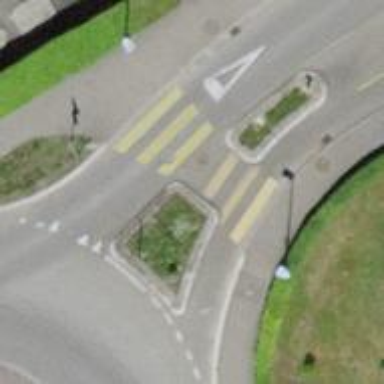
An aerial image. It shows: Asphalt tertiary road with opposite lane cycleway.